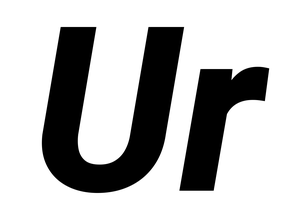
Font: Roboto-Italic_ExtraBold_Italic